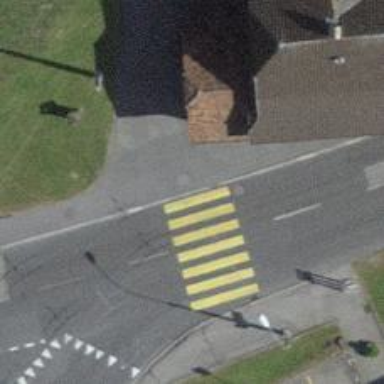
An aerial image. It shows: Kerb barrier.